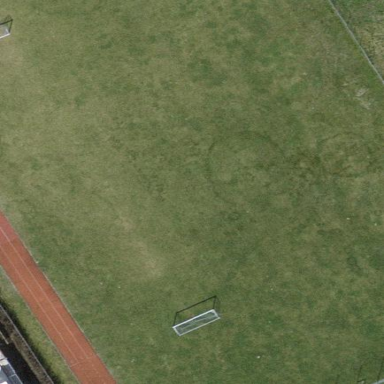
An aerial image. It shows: Soccer pitch designated for leisure and sports activities.